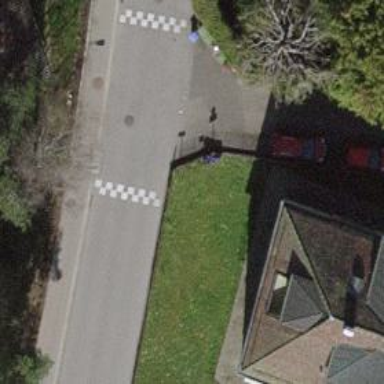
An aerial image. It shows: Asphalt road with traffic-calming hump.